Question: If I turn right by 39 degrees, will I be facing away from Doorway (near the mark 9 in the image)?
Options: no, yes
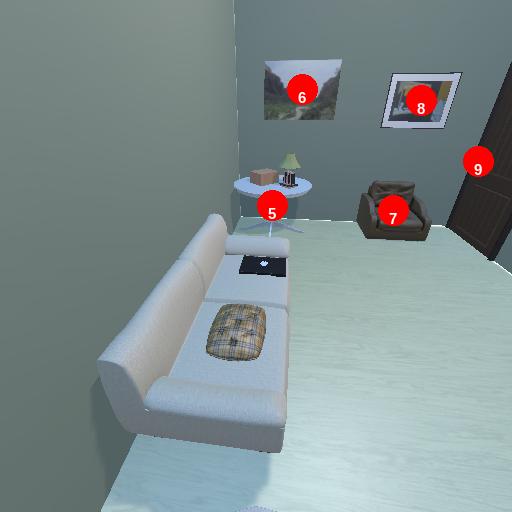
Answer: no